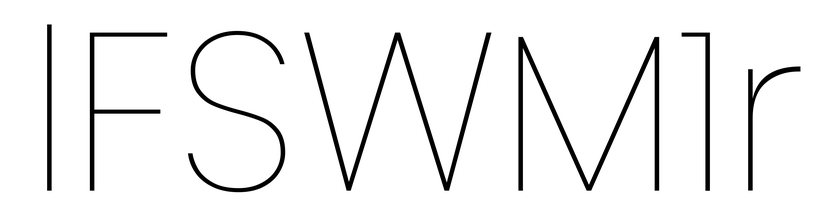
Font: Poppins-Thin